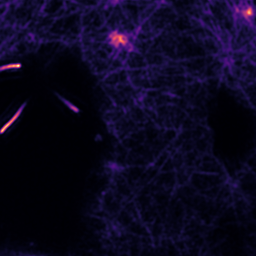
Label: Super-resolution F-actin image